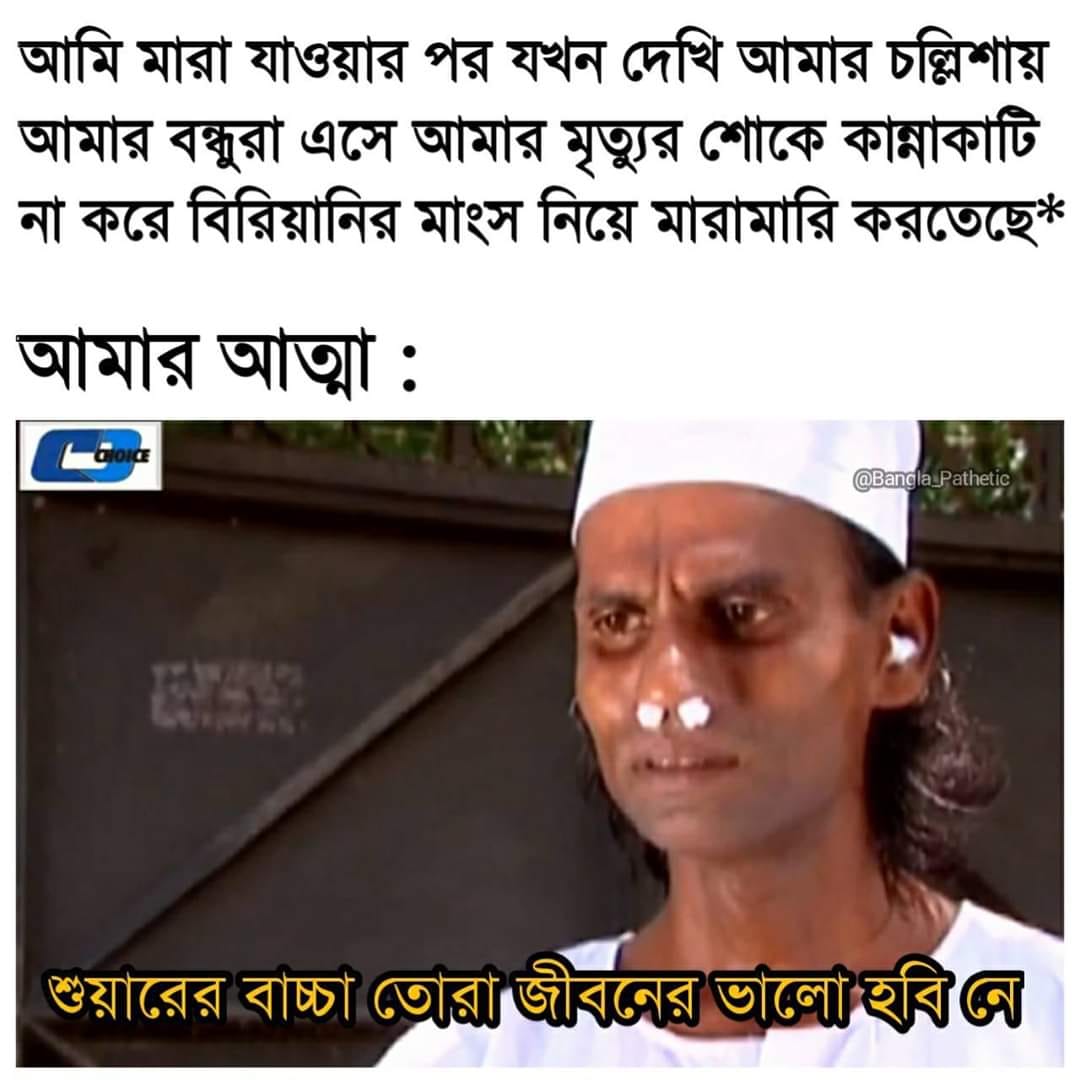
Caption: আমি মারা যাওয়ার পর যখন দেখি আমার চল্লিশায় আমার বন্ধুরা এসে আমার মৃত্যু শোকে কান্নাকাটি না করে বিরিয়ানির মাংস নিয়ে মারামারি করতেছে*     আমার আত্মাঃ     শুয়োরের বাচ্চা তোরা জীবনের ভালো হবি নে
Label: hate